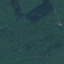
Label: Forest